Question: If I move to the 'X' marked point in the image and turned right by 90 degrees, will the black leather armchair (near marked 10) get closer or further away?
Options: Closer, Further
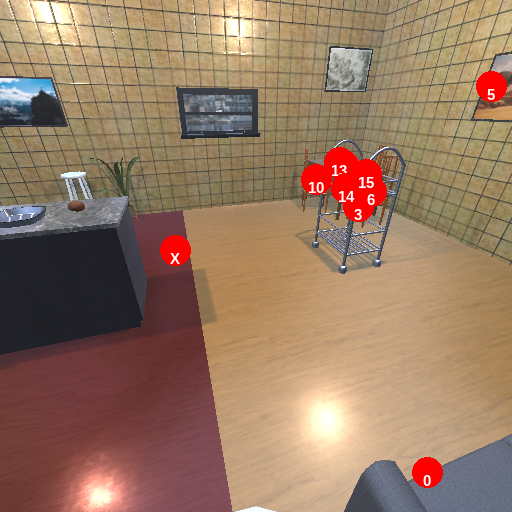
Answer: Closer